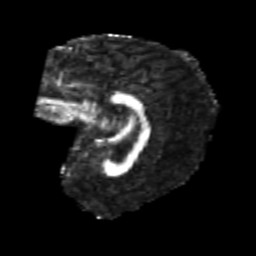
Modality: FA
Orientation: sagittal
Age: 22
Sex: male
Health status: healthy
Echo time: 0.074 s